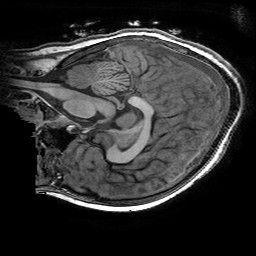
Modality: T1w
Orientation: sagittal
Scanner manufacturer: ge
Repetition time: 0.008096 s
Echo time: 0.00318 s